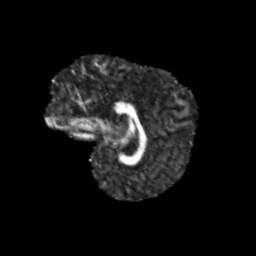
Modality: FA
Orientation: sagittal
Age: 11
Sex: female
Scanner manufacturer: siemens
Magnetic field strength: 3 T
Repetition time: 3.8 s
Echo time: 0.07 s